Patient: sex M, age 55
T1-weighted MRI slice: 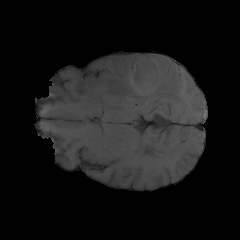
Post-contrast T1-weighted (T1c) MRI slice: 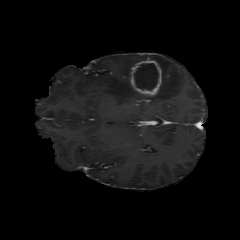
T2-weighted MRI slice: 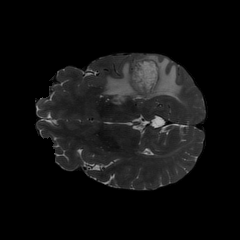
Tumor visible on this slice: yes
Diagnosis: Glioblastoma, IDH-wildtype
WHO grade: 4